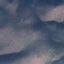
Land use / land cover: HerbaceousVegetation